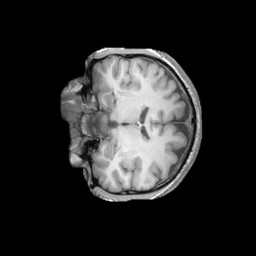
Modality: T1w
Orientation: coronal
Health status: ill
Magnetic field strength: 3 T